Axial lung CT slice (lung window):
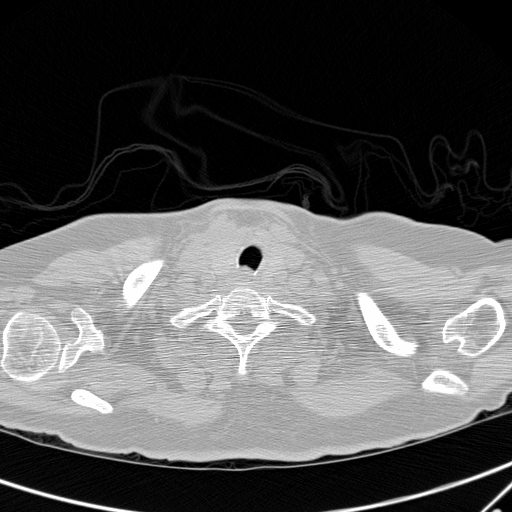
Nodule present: no